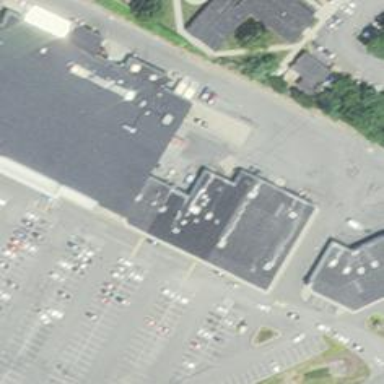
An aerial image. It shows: Pharmacy providing healthcare services.